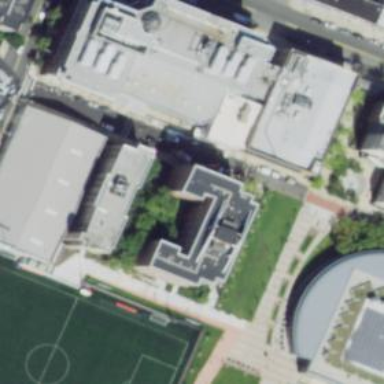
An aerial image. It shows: Dormitory building.